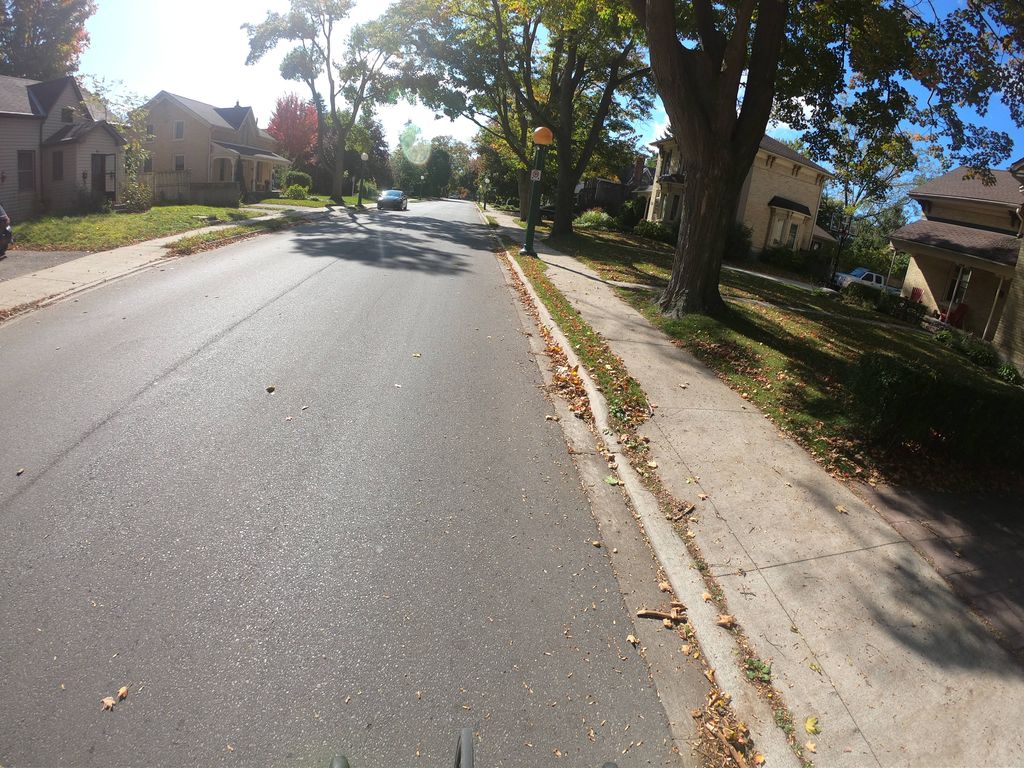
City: kitchener-waterloo